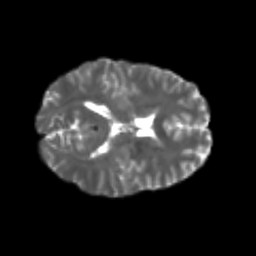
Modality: T2w
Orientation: axial
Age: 24
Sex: female
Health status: healthy
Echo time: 0.074 s